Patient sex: M
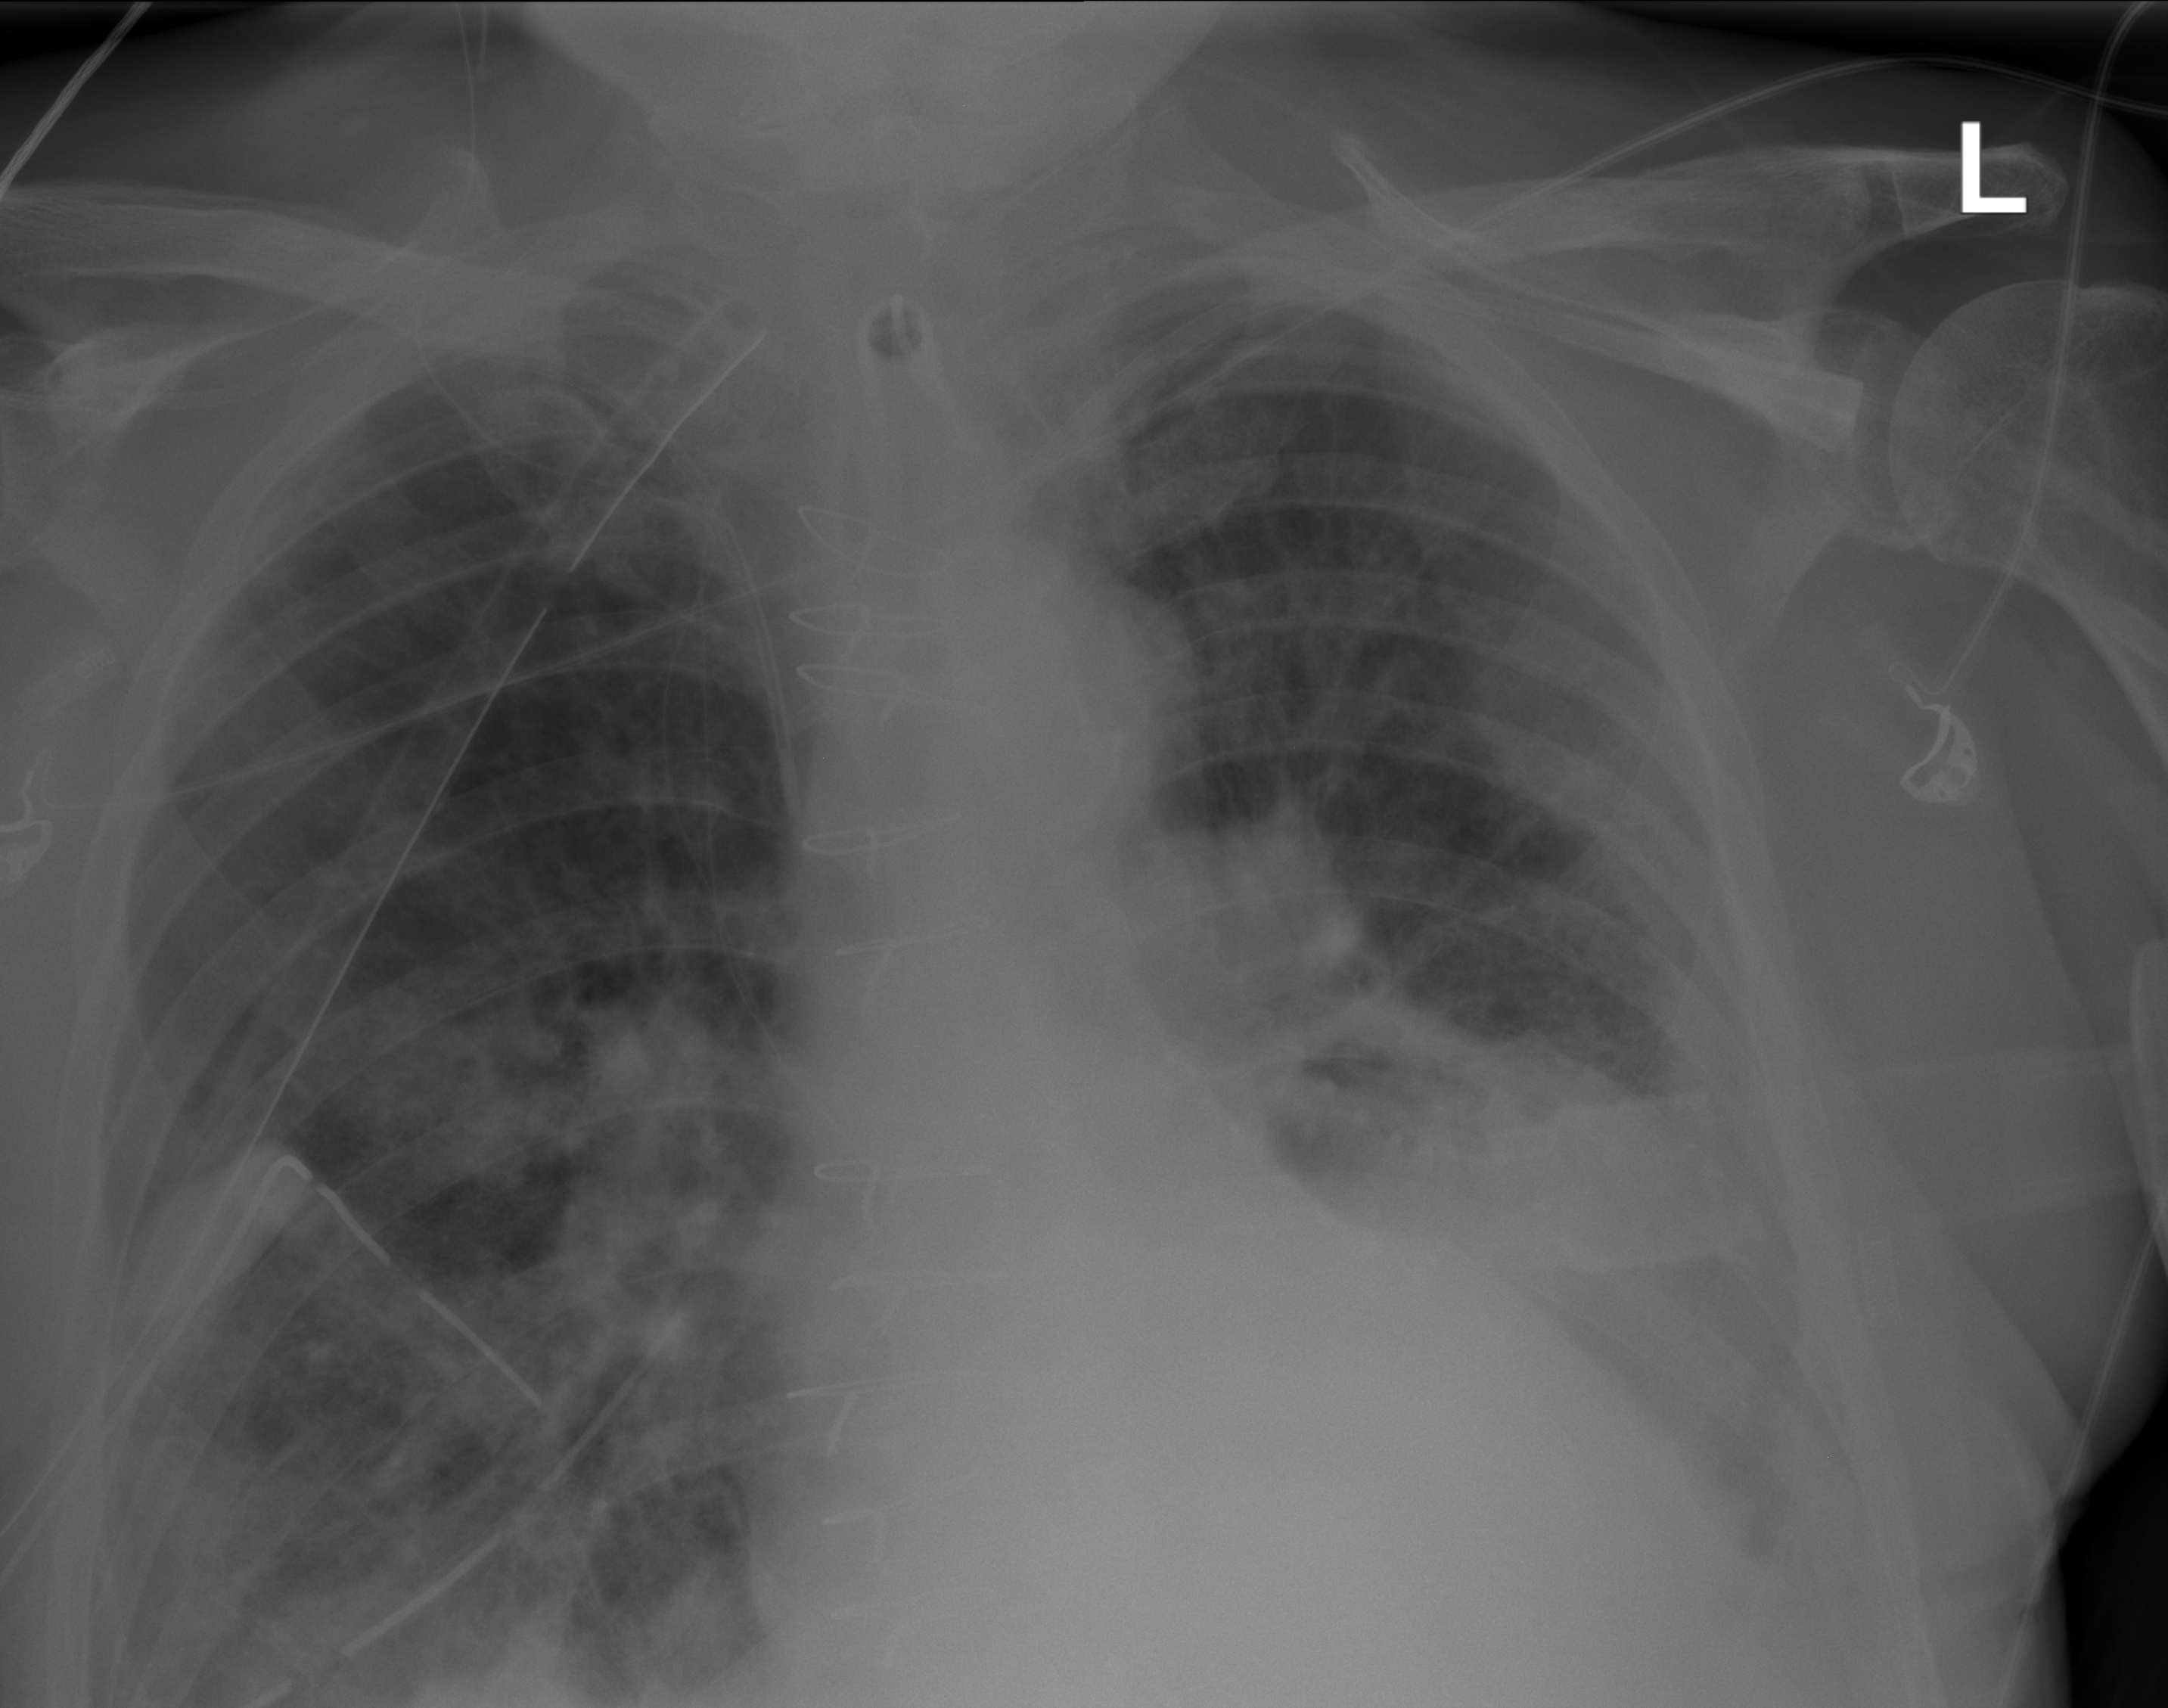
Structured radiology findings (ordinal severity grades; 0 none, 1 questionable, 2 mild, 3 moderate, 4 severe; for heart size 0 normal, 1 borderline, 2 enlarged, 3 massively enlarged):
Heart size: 2
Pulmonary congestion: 2
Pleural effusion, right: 2
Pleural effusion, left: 2
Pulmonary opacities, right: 2
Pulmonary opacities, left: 2
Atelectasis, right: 3
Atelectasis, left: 3